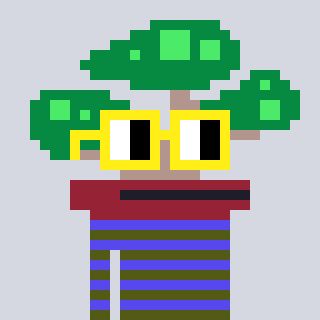
a pixel art character with square yellow glasses, a bonsai-shaped head and a computerblue-colored body on a cool background